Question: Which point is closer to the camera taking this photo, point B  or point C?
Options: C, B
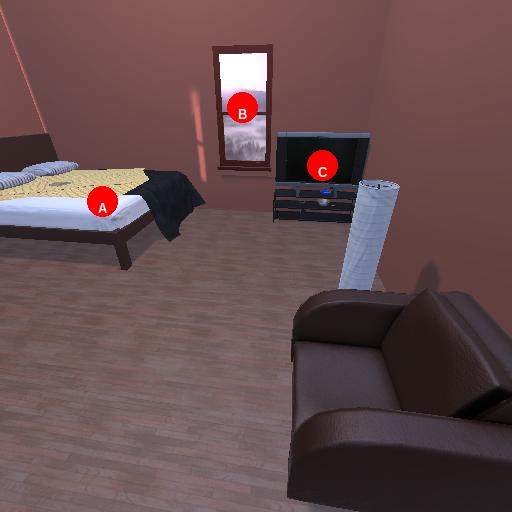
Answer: C